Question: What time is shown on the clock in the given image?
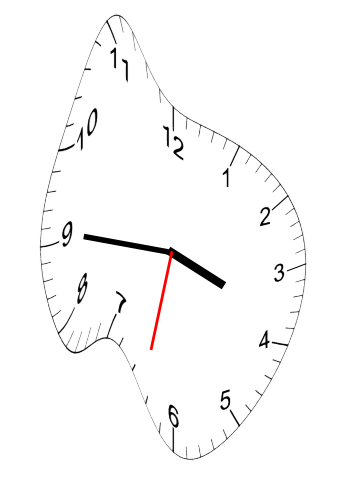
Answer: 03:45:32